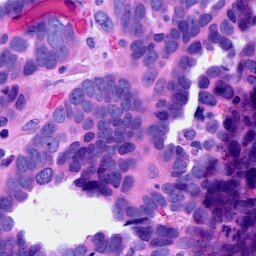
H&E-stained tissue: Ovarian